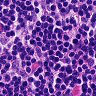
Metastatic tissue present: no